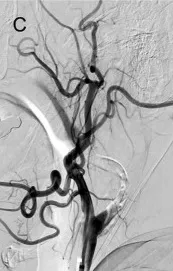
Magnetic resonance imaging (MRI) and angiography findings. (C) Left internal carotid angiography showing the left proximal ICA occlusion (lateral view).
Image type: radiology (mri)